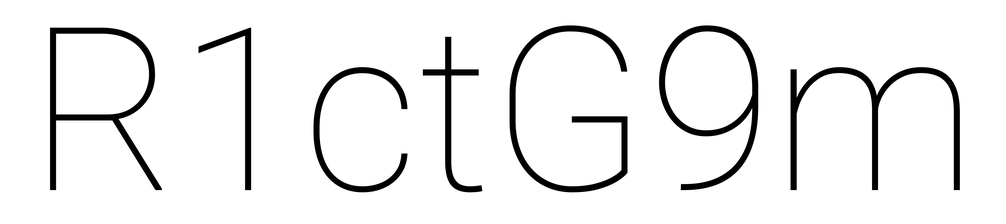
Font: Roboto_Thin